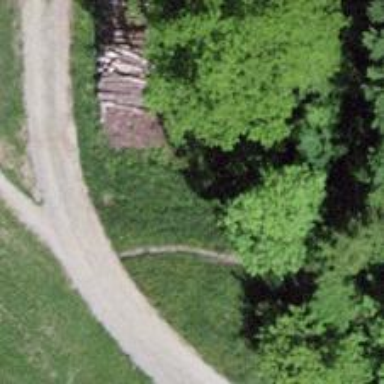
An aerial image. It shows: Path on the ground.